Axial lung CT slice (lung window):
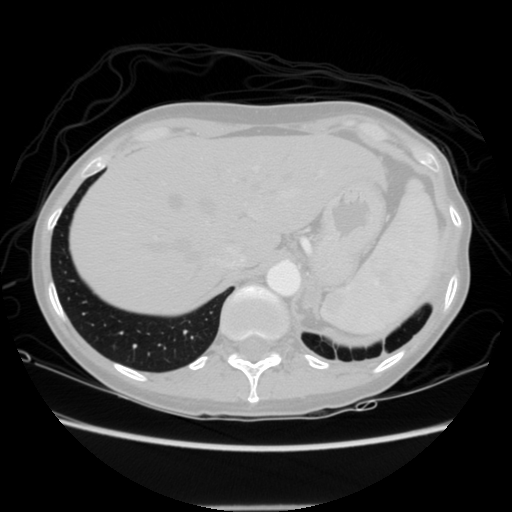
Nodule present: no